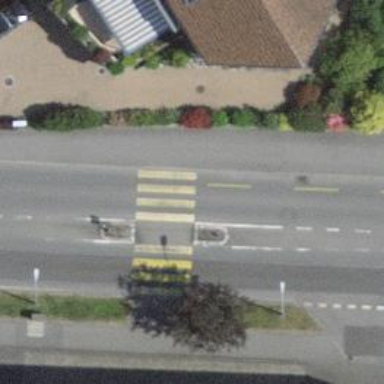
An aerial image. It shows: Kerb barrier.